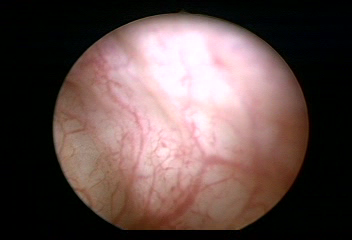
Modality: WLC
Class: Normal mucosa
Bladder cancer association: No